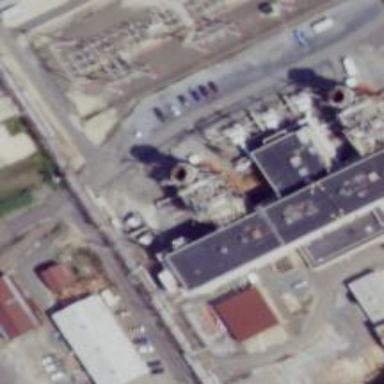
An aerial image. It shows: Gas turbine generator is in use.